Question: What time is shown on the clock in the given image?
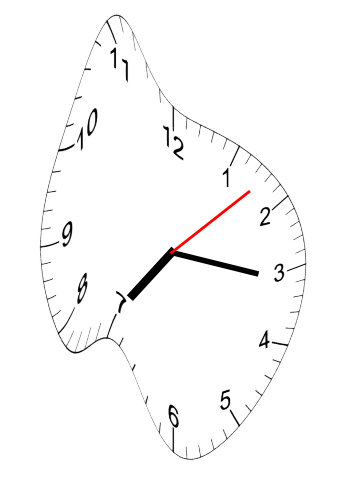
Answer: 07:16:08